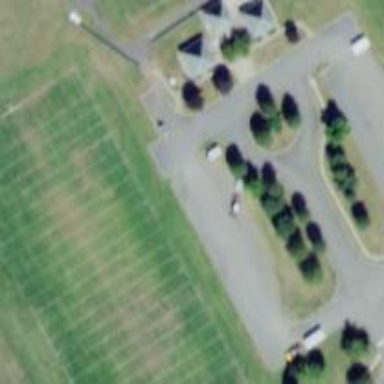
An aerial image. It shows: Lacrosse pitch for leisure land.